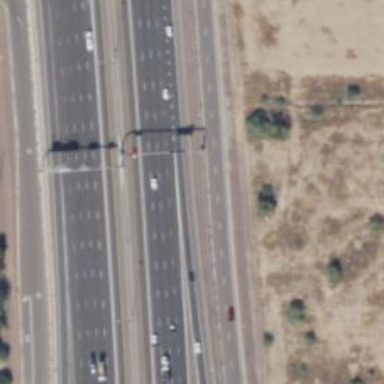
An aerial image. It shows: Asphalt motorway link.